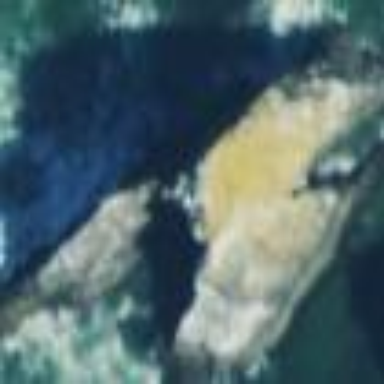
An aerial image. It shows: Islet located along the natural coastline.